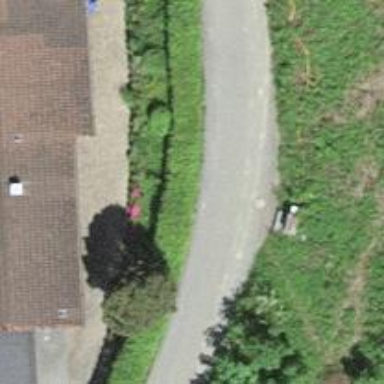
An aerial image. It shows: Hedge acting as barrier.